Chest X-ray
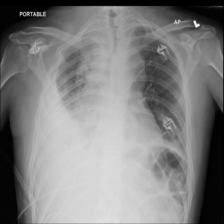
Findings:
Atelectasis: negative
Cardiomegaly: negative
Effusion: negative
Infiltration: negative
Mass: negative
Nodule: negative
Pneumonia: negative
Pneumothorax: negative
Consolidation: negative
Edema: negative
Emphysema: negative
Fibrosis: negative
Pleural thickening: negative
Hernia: negative